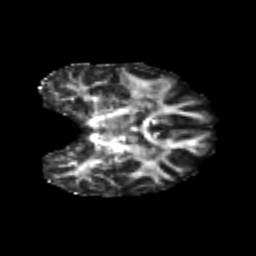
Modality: FA
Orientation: coronal
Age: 25
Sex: female
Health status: healthy
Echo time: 0.074 s